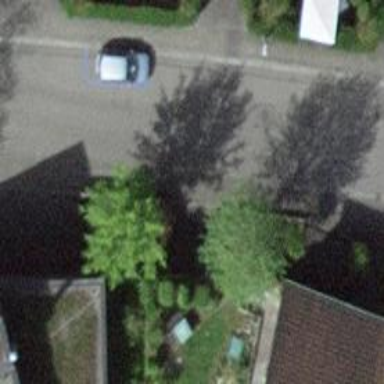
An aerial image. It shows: Garden with deciduous broadleaved trees.